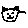
Label: cat